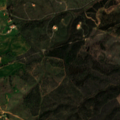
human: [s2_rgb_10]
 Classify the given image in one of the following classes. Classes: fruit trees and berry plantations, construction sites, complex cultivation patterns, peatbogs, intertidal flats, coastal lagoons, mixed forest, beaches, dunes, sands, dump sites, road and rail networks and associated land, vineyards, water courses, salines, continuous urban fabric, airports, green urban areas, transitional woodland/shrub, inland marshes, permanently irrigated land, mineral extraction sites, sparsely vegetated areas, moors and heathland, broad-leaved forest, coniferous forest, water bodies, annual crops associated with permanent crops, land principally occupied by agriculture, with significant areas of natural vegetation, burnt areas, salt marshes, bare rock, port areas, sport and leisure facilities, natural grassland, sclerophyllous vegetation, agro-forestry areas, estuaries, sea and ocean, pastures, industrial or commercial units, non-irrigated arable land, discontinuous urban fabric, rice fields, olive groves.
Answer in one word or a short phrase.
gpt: non-irrigated arable land, agro-forestry areas, broad-leaved forest, transitional woodland/shrub